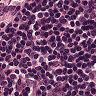
Metastatic tissue present: no